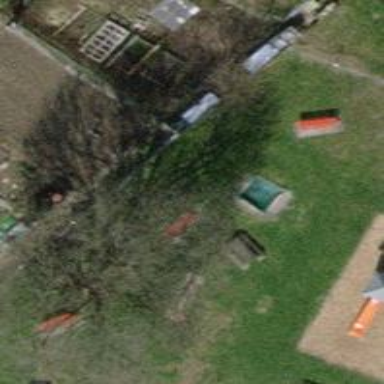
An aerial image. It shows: Red bench.